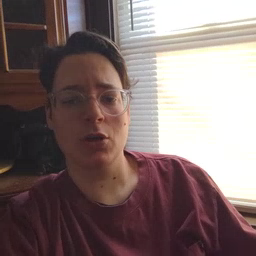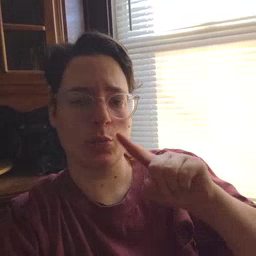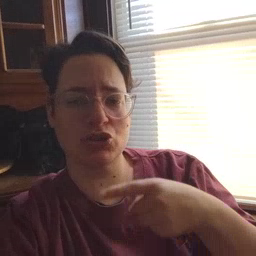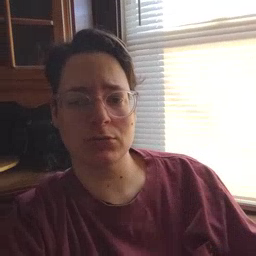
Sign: garbage